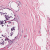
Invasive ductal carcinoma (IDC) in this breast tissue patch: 0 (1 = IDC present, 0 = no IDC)